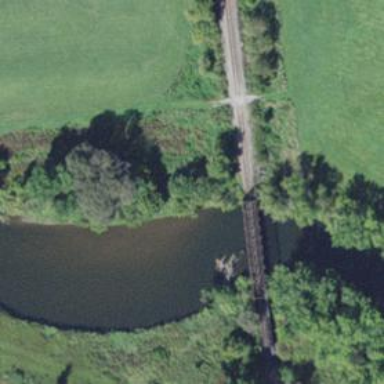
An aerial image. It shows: Railway bridge.